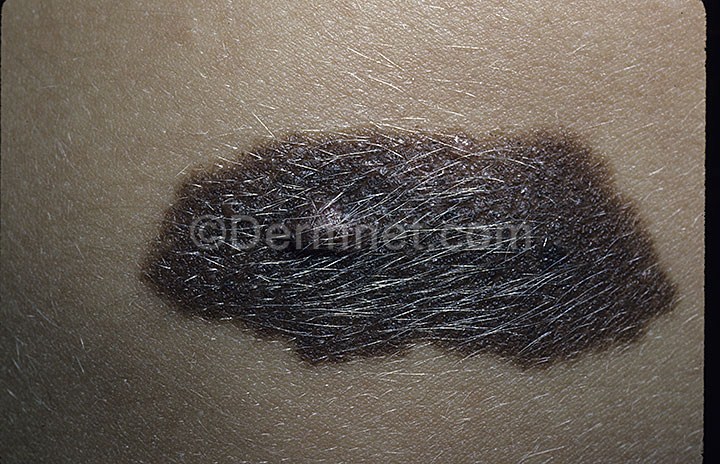
Disease: Melanoma Skin Cancer Nevi and Moles